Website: walmart
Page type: cart
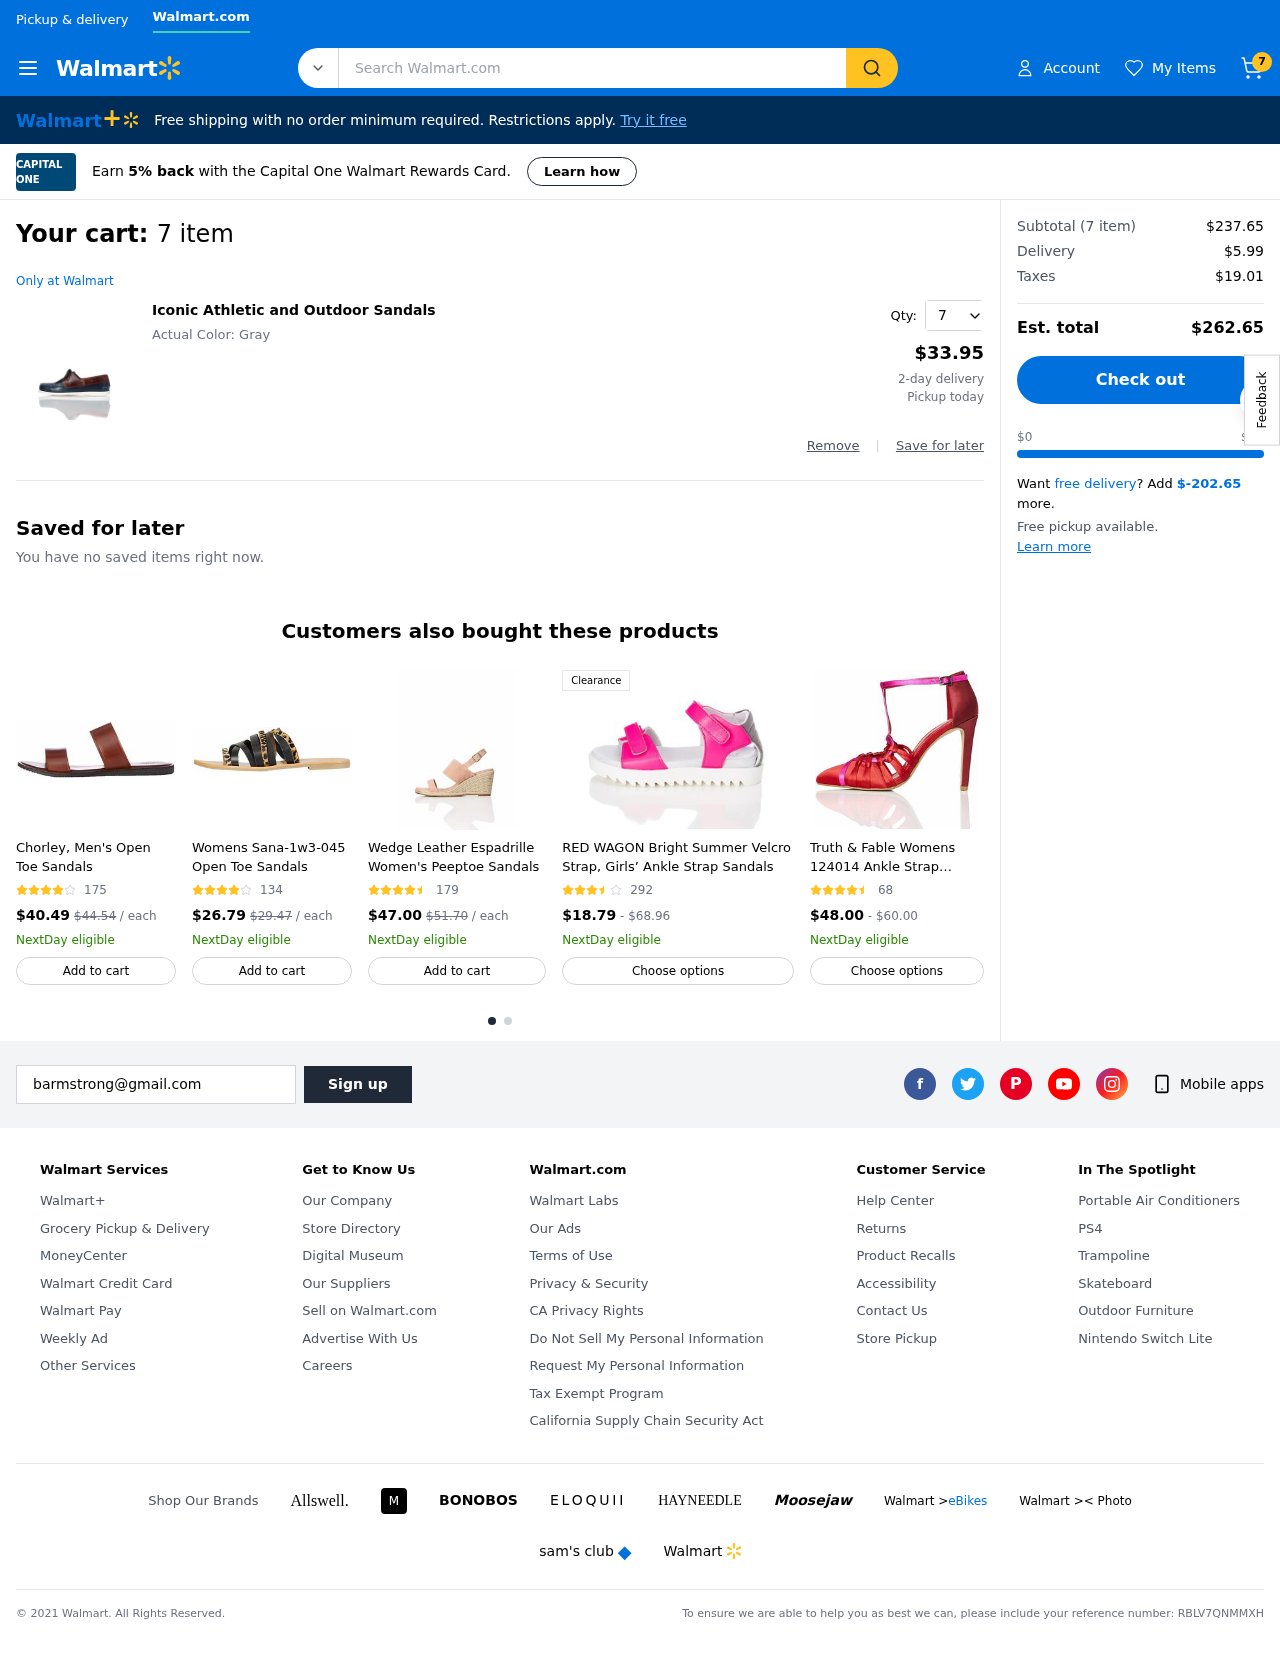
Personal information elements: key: PII_EMAIL
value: barmstrong@gmail.com
Product elements: key: PRODUCT1_NAME
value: Iconic Athletic and Outdoor Sandals
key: PRODUCT1_PRICE
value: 33.95
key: PRODUCT1_QUANTITY
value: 7
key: PRODUCT2_NAME
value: Chorley, Men's Open Toe Sandals
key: PRODUCT2_NUM_RATINGS
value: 175
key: PRODUCT2_PRICE
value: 40.49
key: PRODUCT3_NAME
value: Womens Sana-1w3-045 Open Toe Sandals
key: PRODUCT3_NUM_RATINGS
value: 134
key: PRODUCT3_PRICE
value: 26.79
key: PRODUCT4_NAME
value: Wedge Leather Espadrille Women's Peeptoe Sandals
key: PRODUCT4_NUM_RATINGS
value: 179
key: PRODUCT4_PRICE
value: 47
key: PRODUCT5_NAME
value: RED WAGON Bright Summer Velcro Strap, Girls’ Ankle Strap Sandals
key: PRODUCT5_NUM_RATINGS
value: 292
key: PRODUCT5_PRICE
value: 18.79
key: PRODUCT6_NAME
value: Truth & Fable Womens 124014 Ankle Strap Sandals
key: PRODUCT6_NUM_RATINGS
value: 68
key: PRODUCT6_PRICE
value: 48
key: PRODUCT2_ORIGINAL_PRICE
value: $44.54
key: PRODUCT3_ORIGINAL_PRICE
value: $29.47
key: PRODUCT4_ORIGINAL_PRICE
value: $51.70
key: PRODUCT5_PRICE_MAX
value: $68.96
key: PRODUCT6_PRICE_MAX
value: $60.00
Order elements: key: ORDER_NUM_ITEMS
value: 7
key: ORDER_NUM_ITEMS
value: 7 item
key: ORDER_SUBTOTAL
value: $237.65
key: ORDER_SHIPPING_COST
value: $5.99
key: ORDER_TAX
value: $19.01
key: ORDER_TOTAL
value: $262.65
Search elements: key: HEADER_SEARCH
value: Search Walmart.com